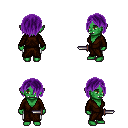
a pixel art fantasy rpg character, female body template, orc, green skin, brown robe, white pants, purple bangs hairstyle, dagger, four views (front, back, left, right), 2x2 character sprite sheet, small pixel art, hard edges, no anti-aliasing